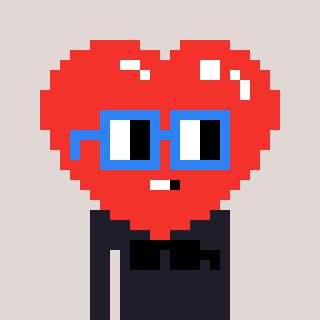
a pixel art character with square blue glasses, a heart-shaped head and a grayscale-colored body on a warm background